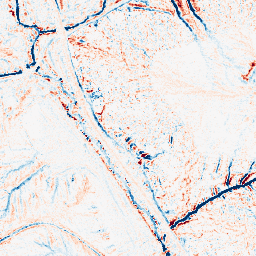
Category: edge_preserving
Decomposition family: median
Decomposition parameters: size: 7
Upsampling method: nearest
Upsampling parameters: scale: 2
Upsampling scale: 2